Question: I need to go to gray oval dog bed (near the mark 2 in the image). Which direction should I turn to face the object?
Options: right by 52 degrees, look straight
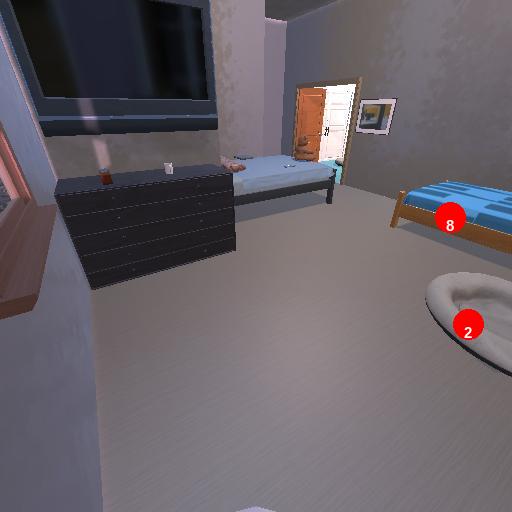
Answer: right by 52 degrees